Platform: macOS
Application: Arc Browser
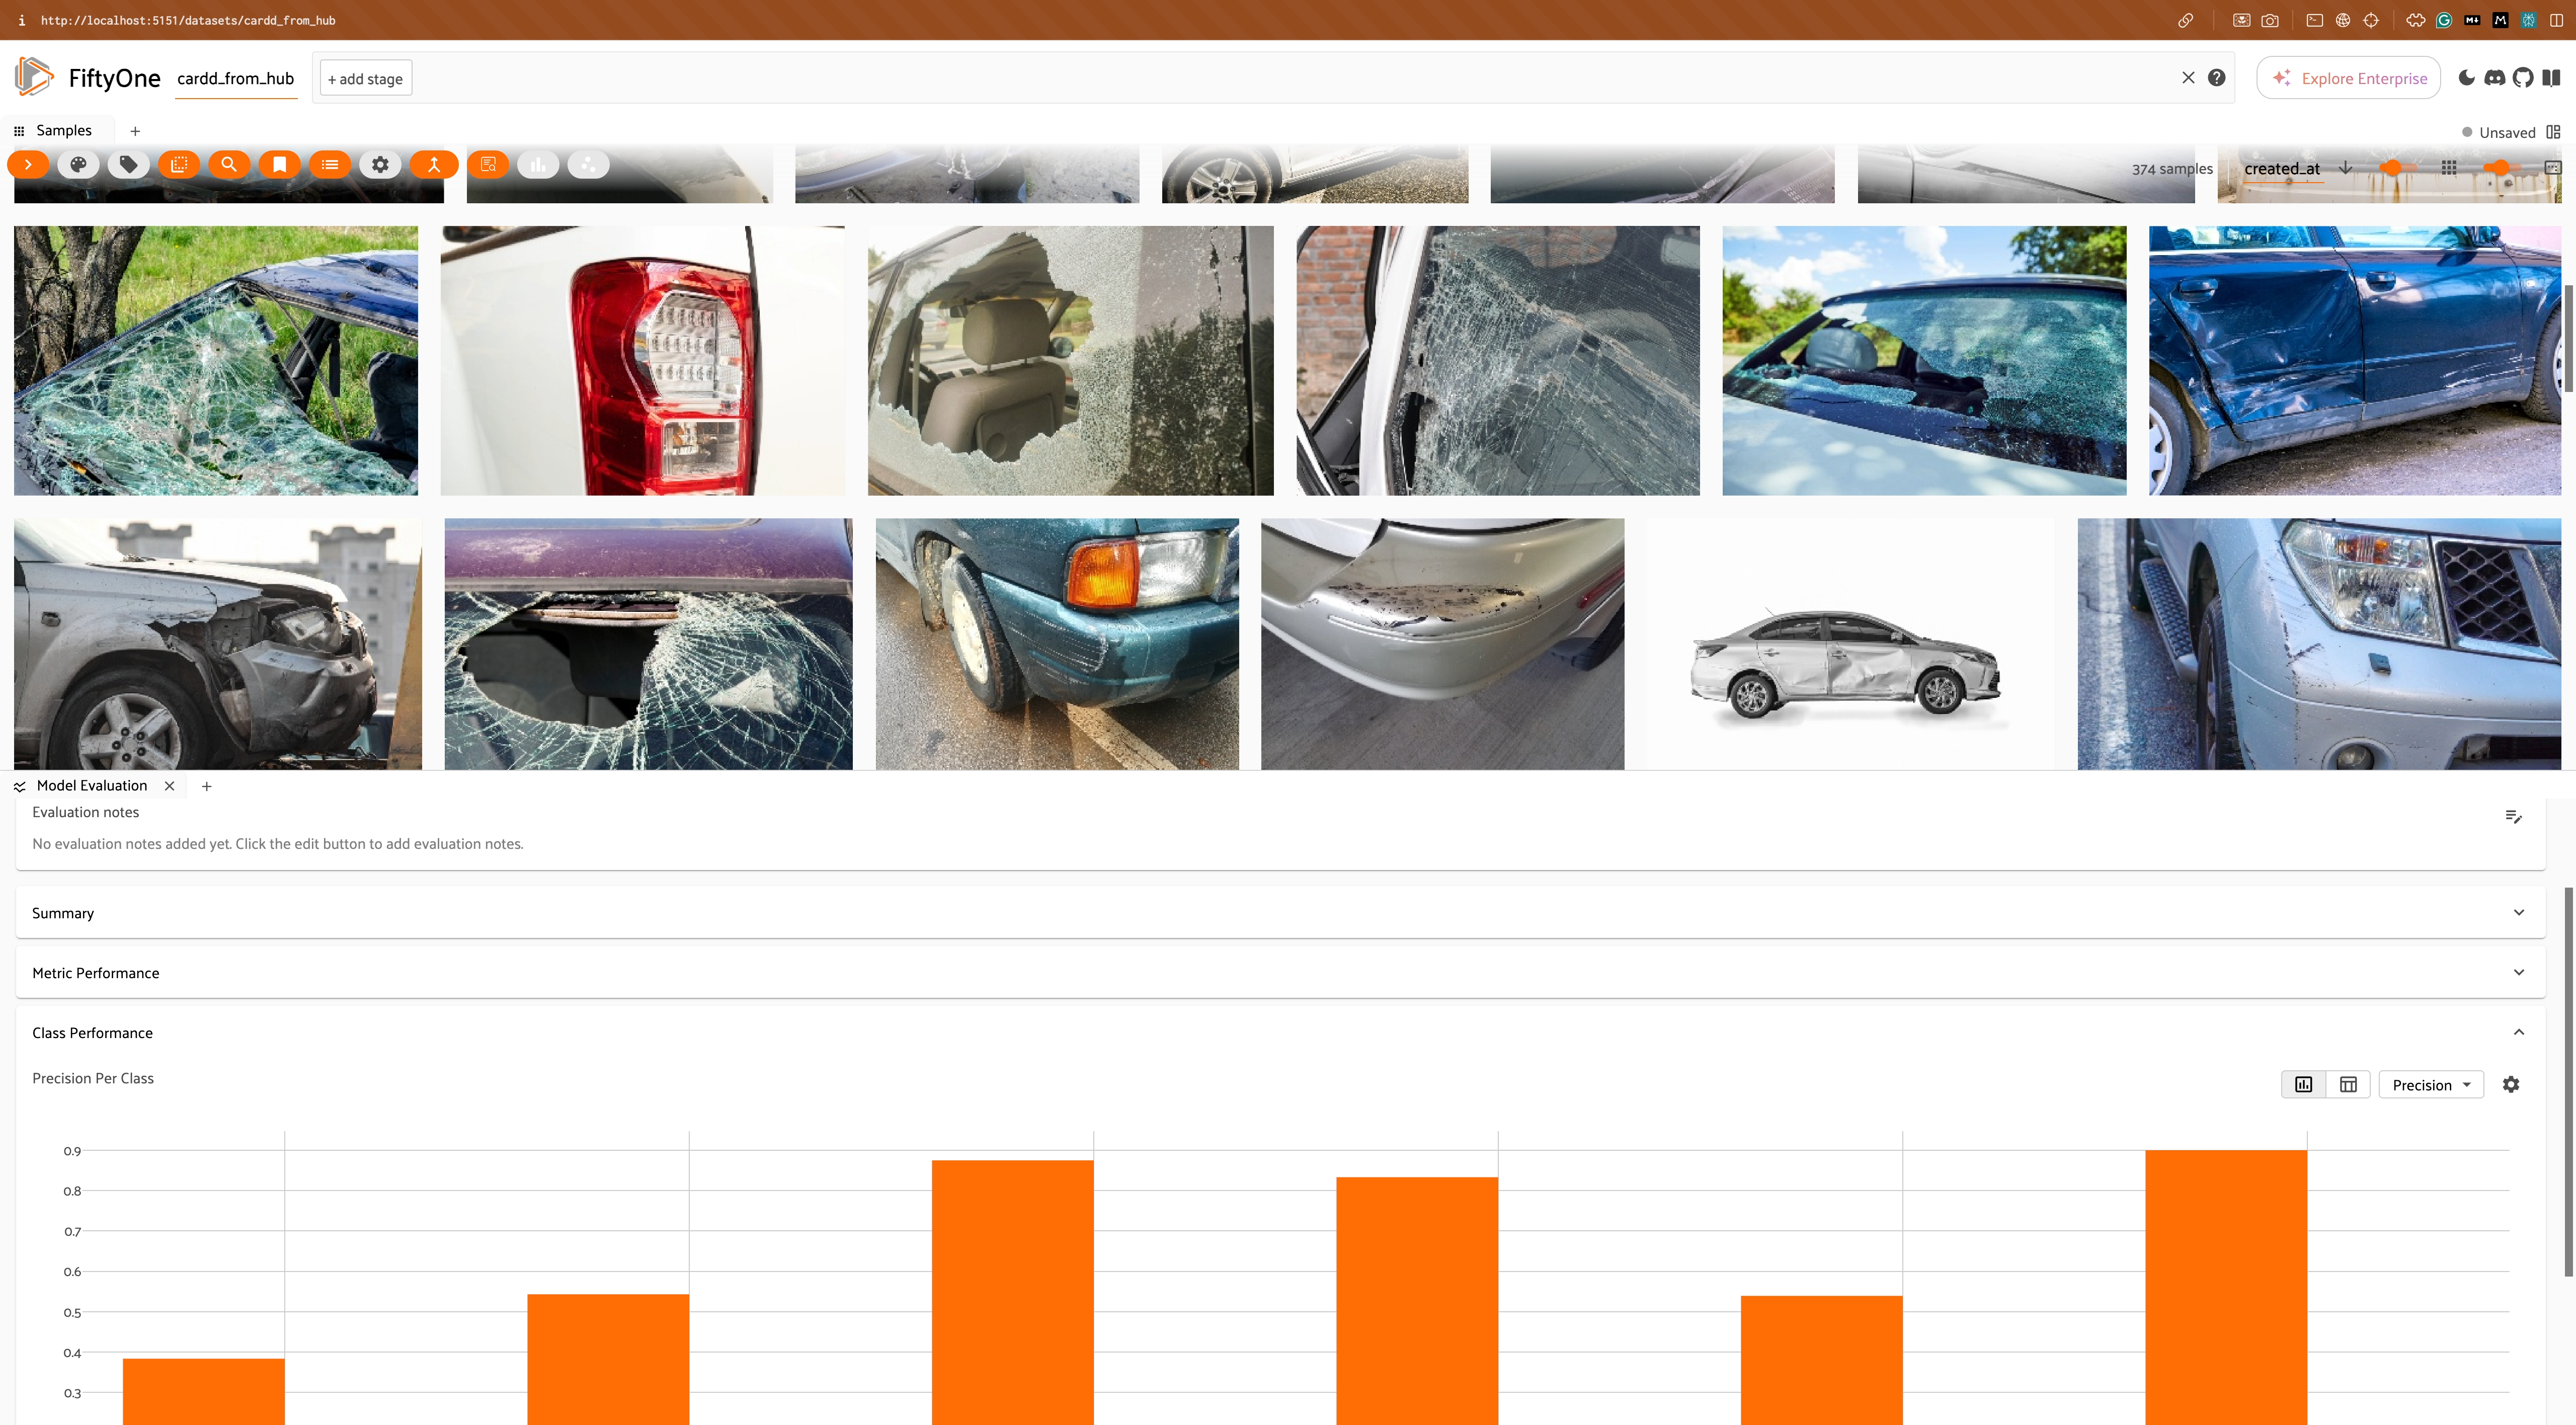
task_description: Show the sidebar
action_type: click
element_info: Icon
steps_since_start: 1

task_description: Close the model evaluation panel
action_type: click
element_info: Icon
steps_since_start: 1

task_description: Switch to table view for per class performance
action_type: click
element_info: Icon
steps_since_start: 1

task_description: Add evaluation notes in model evaluation panel
action_type: click
element_info: Icon
steps_since_start: 1

task_description: Expand the summary card in the Model Evaluation panel
action_type: click
element_info: Menu Item
steps_since_start: 1

task_description: Expand the Metric performance card in the model evaluation panel
action_type: click
element_info: Menu Item
steps_since_start: 1

task_description: Minimize the Metric performance card in the model evaluation panel
action_type: click
element_info: Menu Item
steps_since_start: 1

task_description: Change sorting from ascending to descending
action_type: click
element_info: Icon
steps_since_start: 1

task_description: Open the workspaces menu
action_type: click
element_info: Button
steps_since_start: 1
task_description: Locate the model evaluation panel
action_type: hover
element_info: Menu Item
steps_since_start: 1

task_description: Locate the samples panel
action_type: hover
element_info: Menu Item
steps_since_start: 1